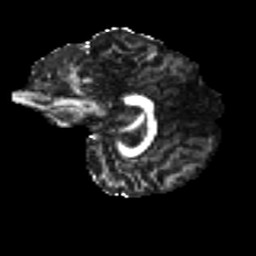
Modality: FA
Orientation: sagittal
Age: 26
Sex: female
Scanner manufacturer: ge
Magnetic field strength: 3 T
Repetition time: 7.8 s
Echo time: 0.0606 s